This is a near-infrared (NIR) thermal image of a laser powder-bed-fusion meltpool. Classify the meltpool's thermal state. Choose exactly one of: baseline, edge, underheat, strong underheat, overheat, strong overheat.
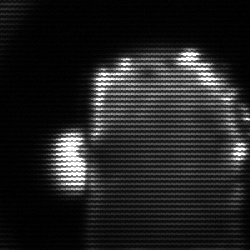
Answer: baseline